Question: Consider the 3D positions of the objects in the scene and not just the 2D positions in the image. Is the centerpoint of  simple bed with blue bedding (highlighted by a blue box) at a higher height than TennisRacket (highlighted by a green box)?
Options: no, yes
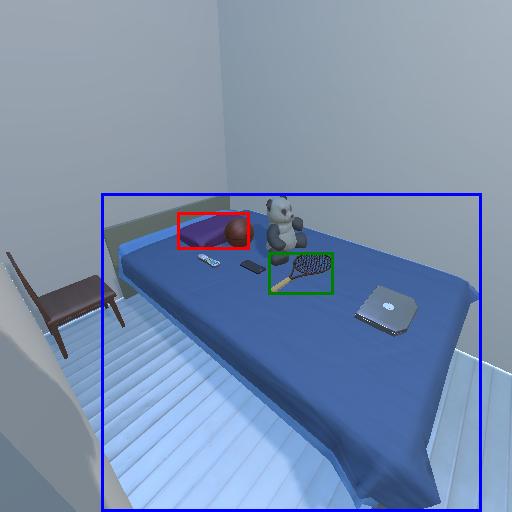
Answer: no